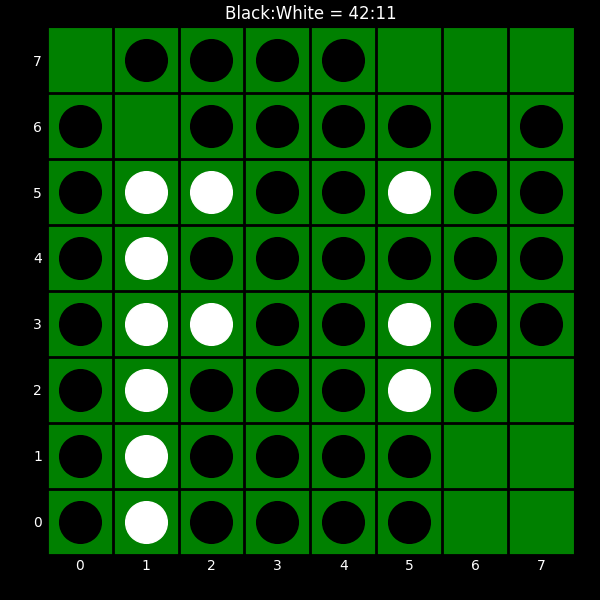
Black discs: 42
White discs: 11